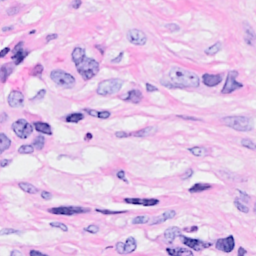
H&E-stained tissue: Breast